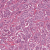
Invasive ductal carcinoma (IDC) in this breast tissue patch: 1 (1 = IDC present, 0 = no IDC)